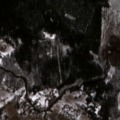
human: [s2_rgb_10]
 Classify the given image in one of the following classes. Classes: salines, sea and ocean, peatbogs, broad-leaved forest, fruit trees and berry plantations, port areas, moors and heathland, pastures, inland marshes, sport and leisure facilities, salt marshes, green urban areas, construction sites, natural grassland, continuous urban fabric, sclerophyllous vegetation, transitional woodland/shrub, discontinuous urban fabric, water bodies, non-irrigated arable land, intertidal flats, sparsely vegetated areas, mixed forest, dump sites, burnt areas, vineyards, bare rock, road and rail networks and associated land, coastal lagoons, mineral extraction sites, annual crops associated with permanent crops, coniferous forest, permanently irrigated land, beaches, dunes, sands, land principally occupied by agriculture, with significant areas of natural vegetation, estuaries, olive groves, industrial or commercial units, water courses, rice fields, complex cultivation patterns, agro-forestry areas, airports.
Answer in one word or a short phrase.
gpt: land principally occupied by agriculture, with significant areas of natural vegetation, broad-leaved forest, coniferous forest, mixed forest, inland marshes, water bodies